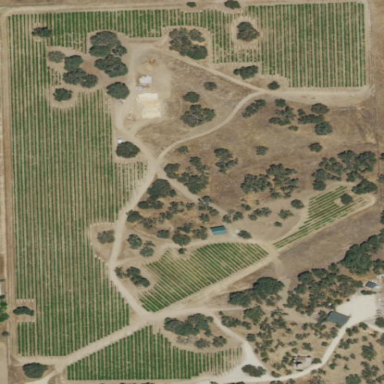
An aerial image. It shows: Vineyard growing grapes.